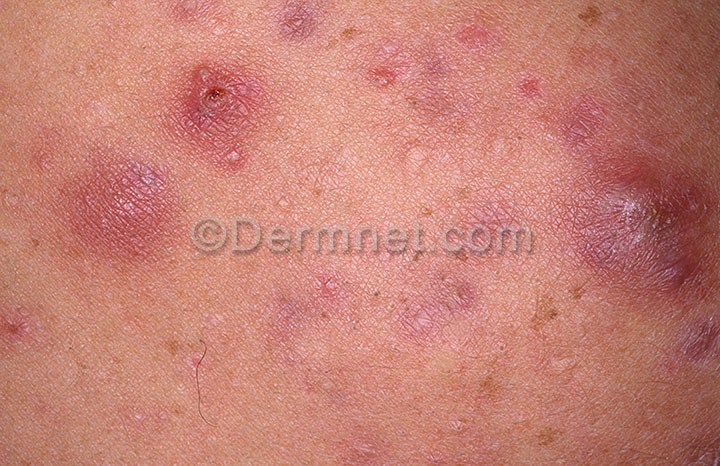
Disease: Acne and Rosacea Photos